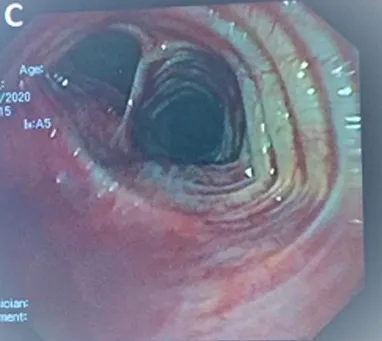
Bronchoscopy image showing a significantly dilated trachea, and ,bronchi.
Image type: endoscopy (airway_endoscopy)